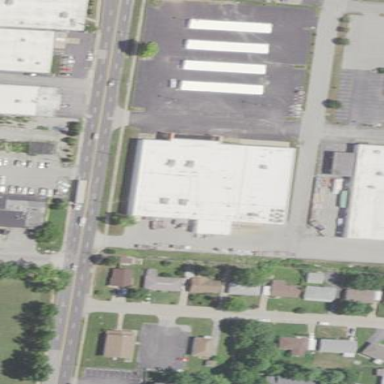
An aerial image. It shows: Building housing storage rental shop.